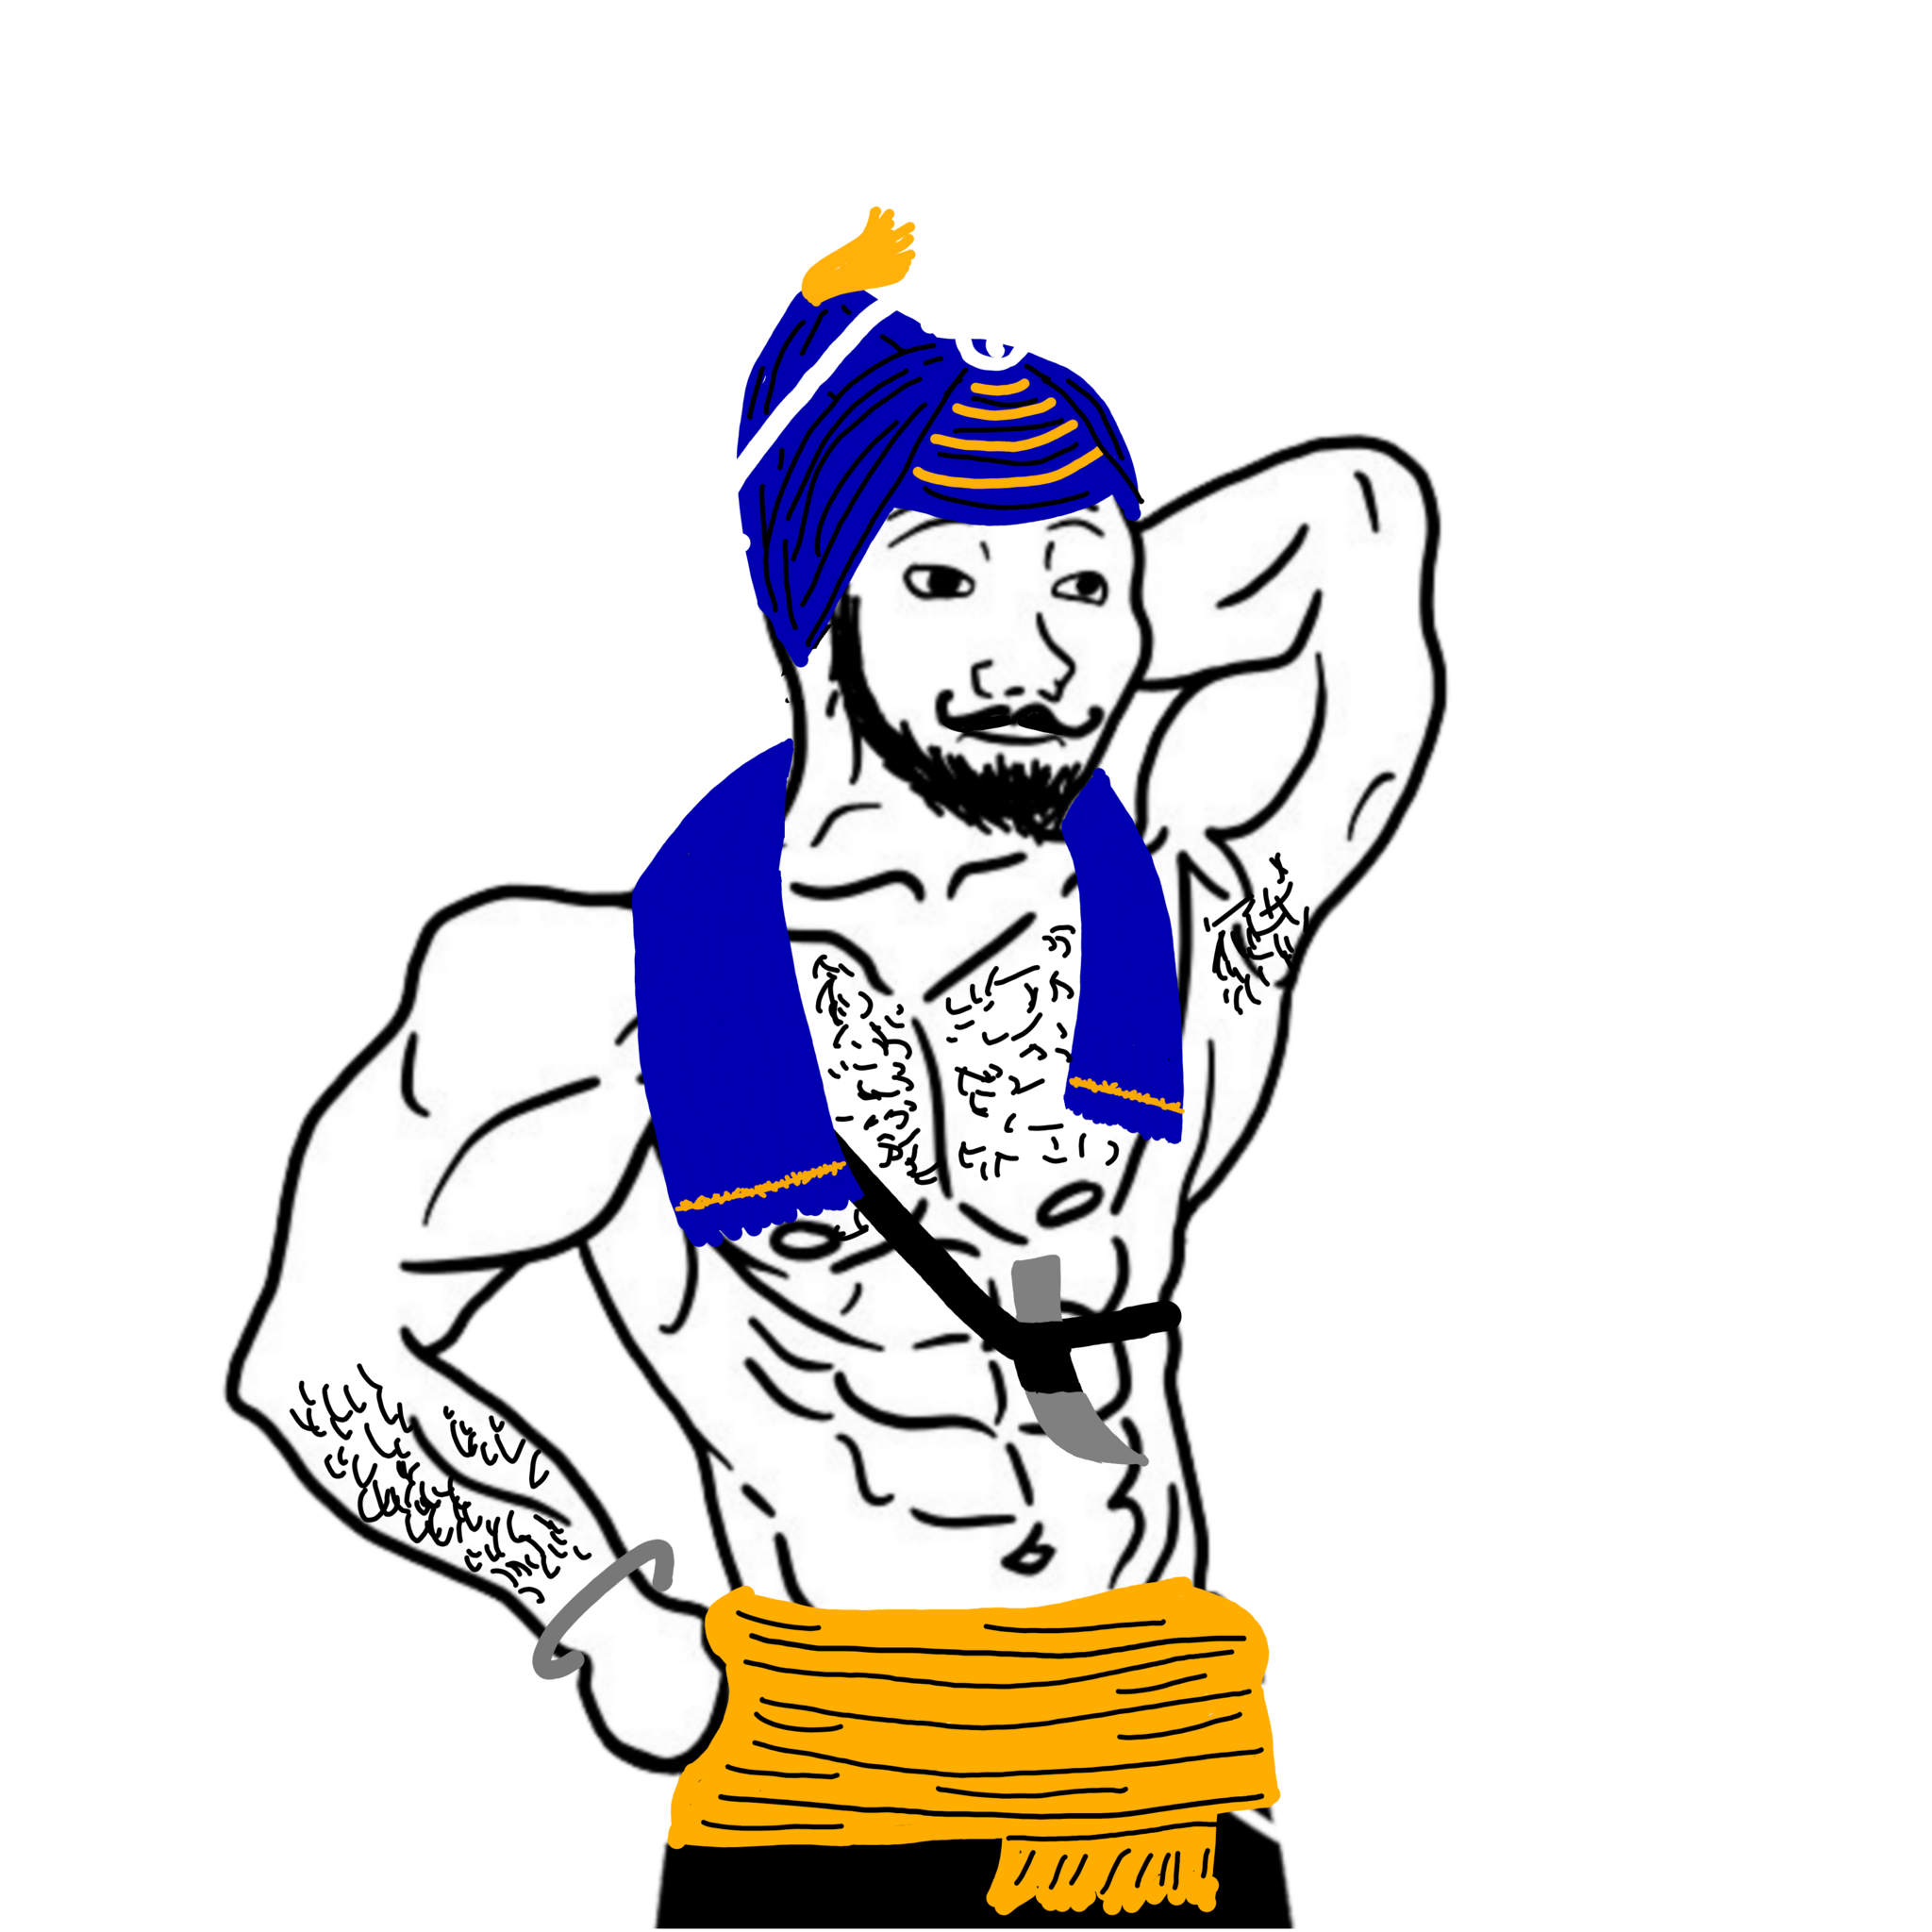
Label: 5_Stronkjak